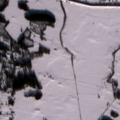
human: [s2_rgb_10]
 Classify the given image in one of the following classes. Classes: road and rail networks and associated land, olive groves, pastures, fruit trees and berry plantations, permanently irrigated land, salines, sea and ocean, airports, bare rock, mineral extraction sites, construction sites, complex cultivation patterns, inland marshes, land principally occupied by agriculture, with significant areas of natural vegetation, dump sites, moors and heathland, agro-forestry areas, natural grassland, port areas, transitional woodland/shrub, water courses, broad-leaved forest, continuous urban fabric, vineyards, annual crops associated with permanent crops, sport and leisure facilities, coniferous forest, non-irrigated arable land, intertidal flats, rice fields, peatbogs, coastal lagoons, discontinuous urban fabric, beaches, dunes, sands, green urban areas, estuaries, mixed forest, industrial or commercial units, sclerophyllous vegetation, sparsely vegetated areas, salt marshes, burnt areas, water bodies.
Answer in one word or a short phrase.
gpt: discontinuous urban fabric, non-irrigated arable land, land principally occupied by agriculture, with significant areas of natural vegetation, coniferous forest